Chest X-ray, PA view. Patient: 62 years old, sex M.
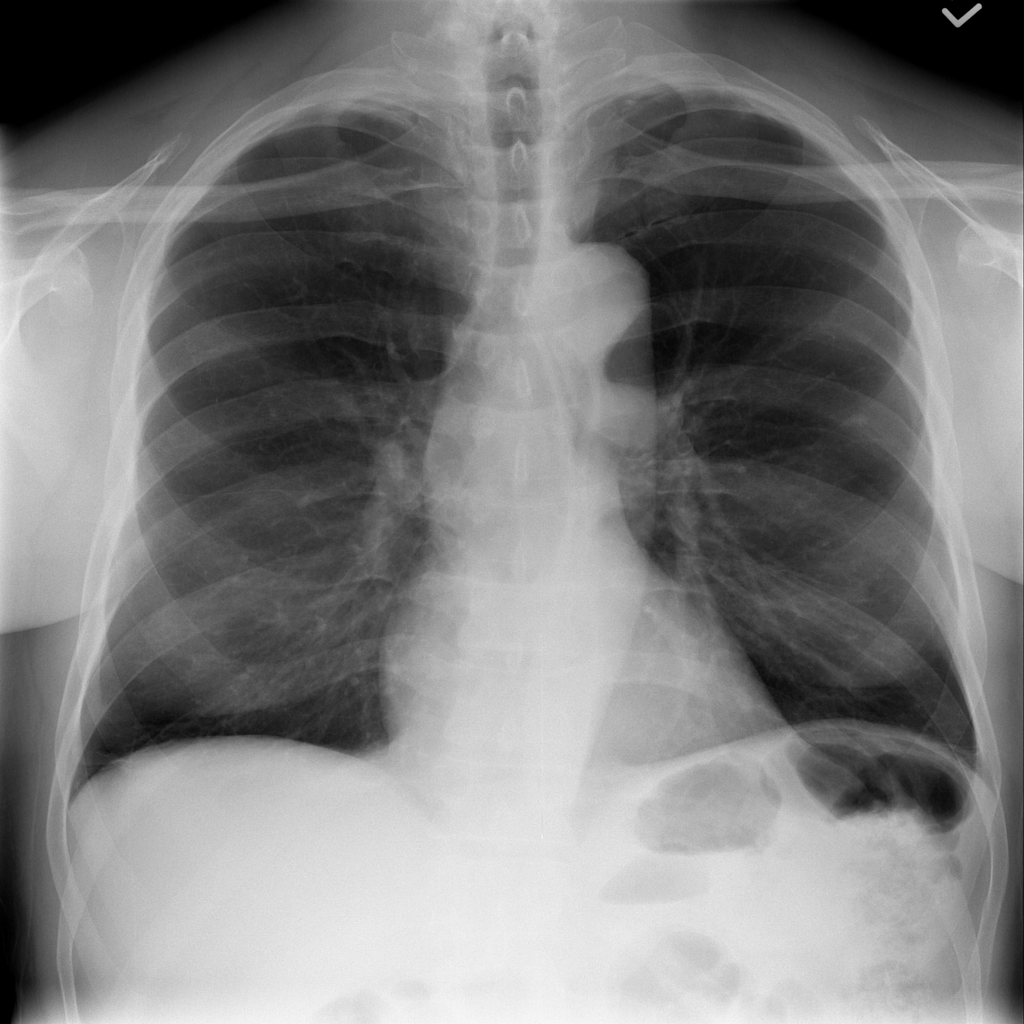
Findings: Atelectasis